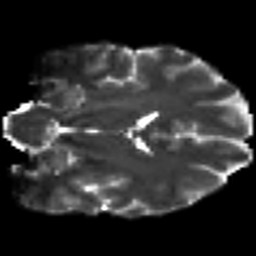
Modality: T2w
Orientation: coronal
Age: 21
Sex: female
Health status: ill
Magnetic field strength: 3 T
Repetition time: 8.4 s
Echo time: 0.0926 s